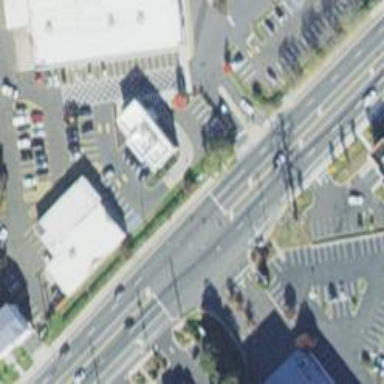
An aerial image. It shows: Marked crossing on the road.